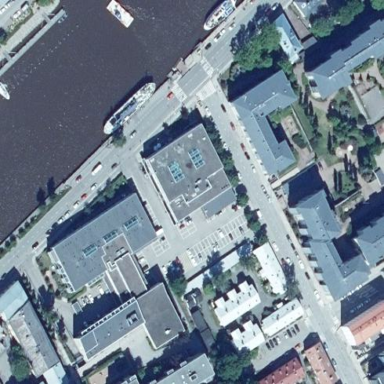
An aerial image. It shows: Retail building with flat roof.